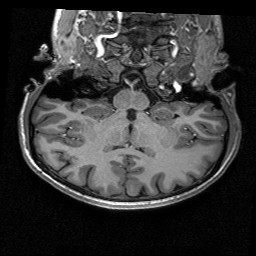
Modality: T1w
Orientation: sagittal
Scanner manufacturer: siemens
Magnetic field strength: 3 T
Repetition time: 2.53 s
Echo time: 0.00267 s